Question: UITableView draws with ragged lines on iOS 7:

How to fix it? The line between cells should be on the full width of the screen.
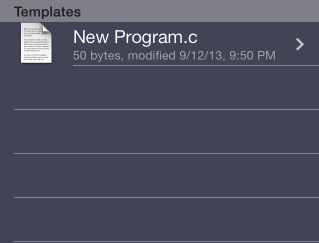
Answer: 'UITableView' has a property 'separatorInset'. You can use that to set the insets of the table view separators to zero to let them span the full width of the screen.
'''
[tableView setSeparatorInset:UIEdgeInsetsZero];
'''
If your app is also targeting other iOS versions, you should check for the availability of this property before calling it by doing something like this:
'''
if ([tableView respondsToSelector:@selector(setSeparatorInset:)]) {
[tableView setSeparatorInset:UIEdgeInsetsZero];
}
'''